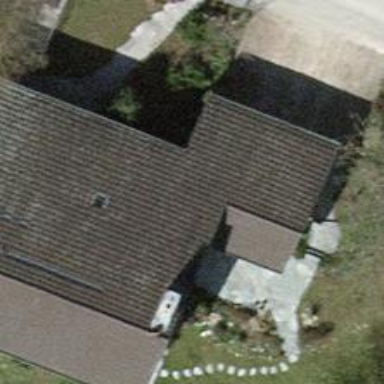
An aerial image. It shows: Gabled roof house.